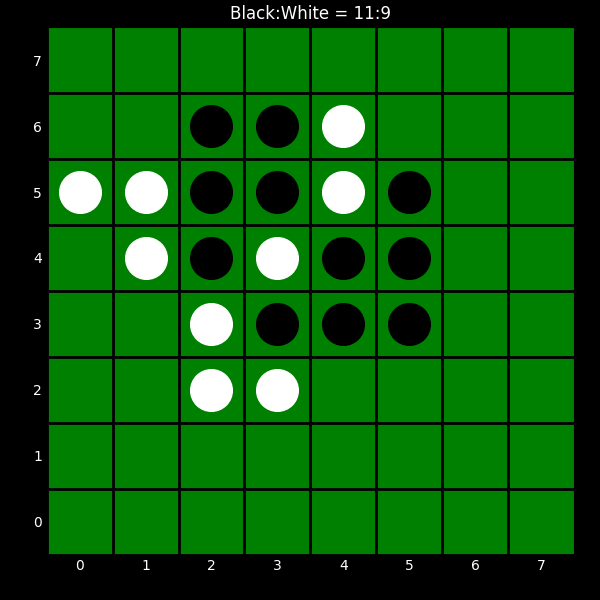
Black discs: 11
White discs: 9